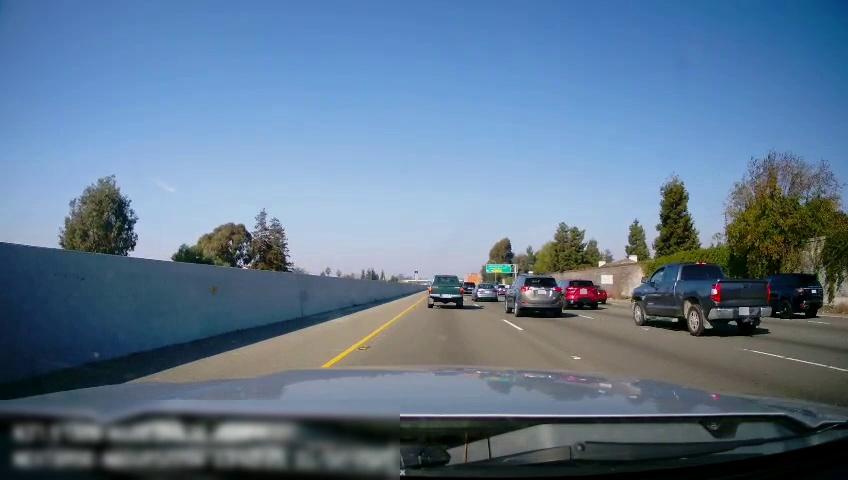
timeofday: Day
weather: Sunny
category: Drivable Space
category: Vehicles | Truck
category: Vehicles | Truck
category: Vehicles | Car
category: Vehicles | SUV
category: Vehicles | SUV
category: Vehicles | Truck
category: Vehicles | SUV
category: Vehicles | Car
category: Vehicles | SUV
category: Lanes | Alternate Lane
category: Lanes | Alternate Lane
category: Lanes | Alternate Lane
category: Lanes | Current Lane
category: Lanes | Current Lane
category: Traffic | Signs
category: Traffic | Signs